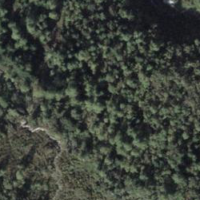
EUNIS habitat code: 32
Species observed at this site:
Aquila chrysaetos